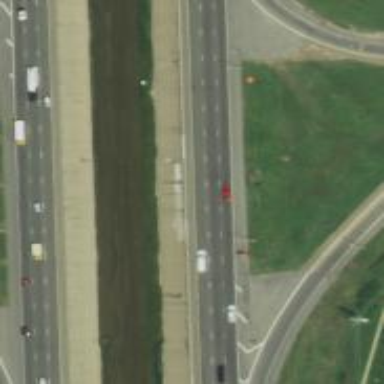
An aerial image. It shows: Motorway.